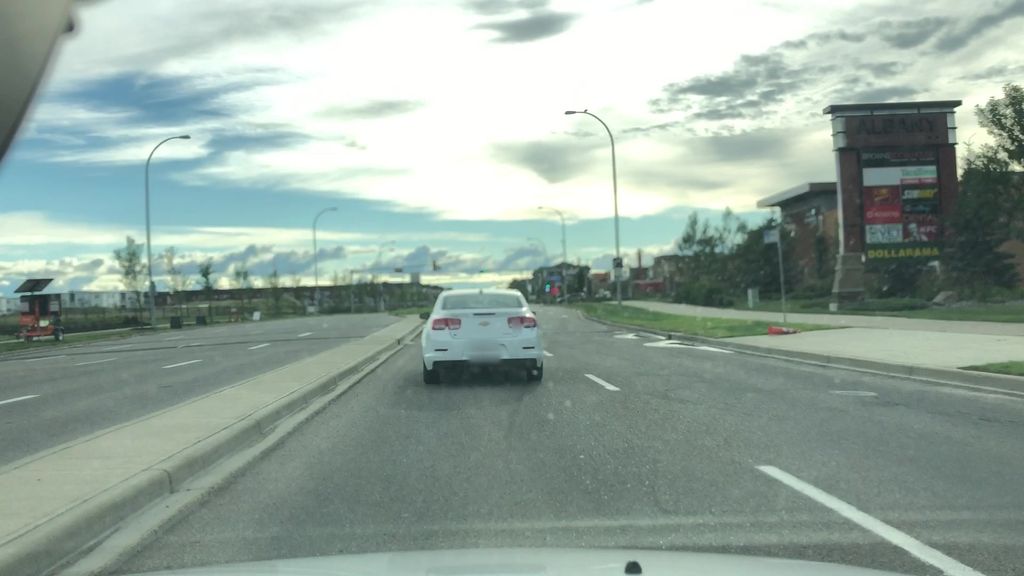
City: edmonton